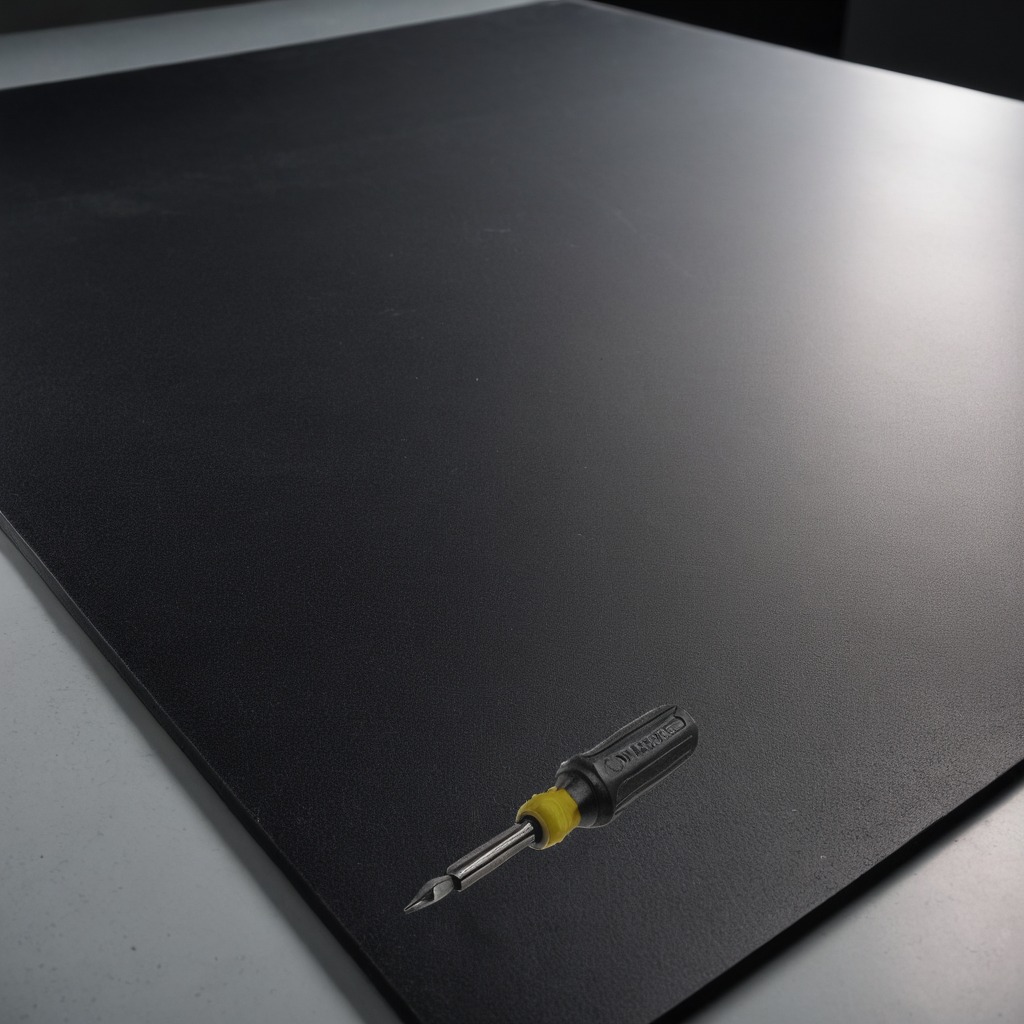
A screwdriver is lying on the tabletop.